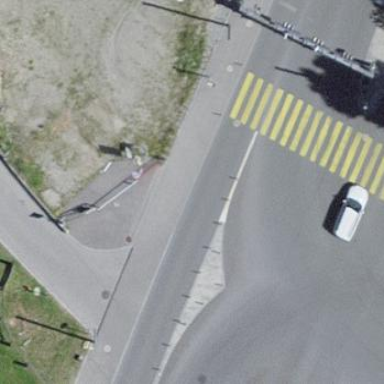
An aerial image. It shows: Bollard barrier.